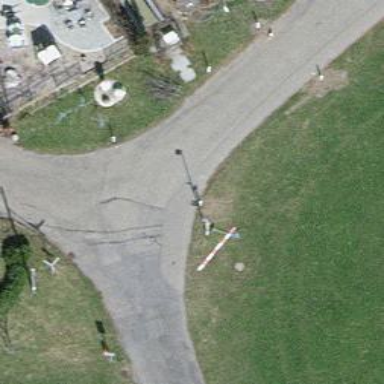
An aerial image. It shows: Guidepost providing information.